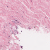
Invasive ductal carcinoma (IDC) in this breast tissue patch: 0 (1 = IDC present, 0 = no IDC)